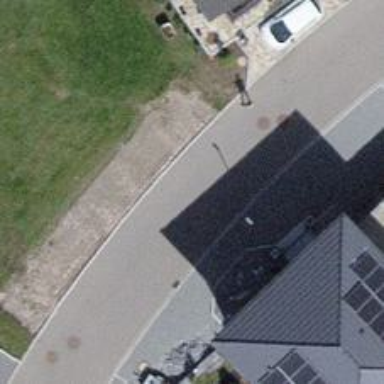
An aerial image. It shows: Unclassified asphalt road without sidewalk.